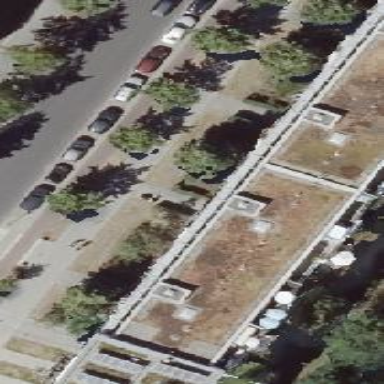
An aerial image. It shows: Flat-roofed apartment building.